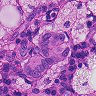
Metastatic tissue present: yes